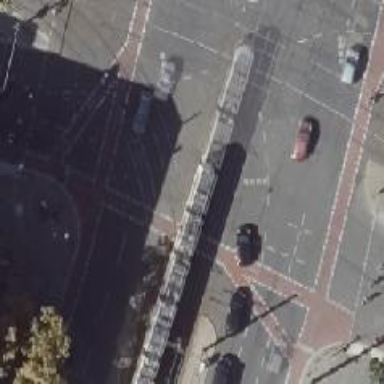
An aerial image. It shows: Tram level crossing on the railway.